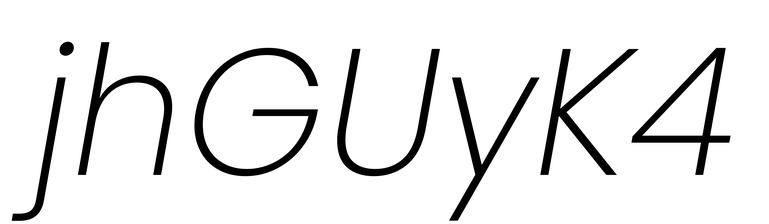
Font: Poppins-ExtraLightItalic